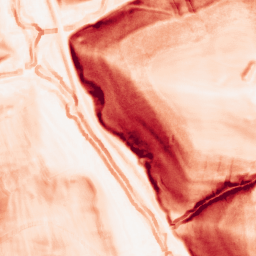
Category: morphological
Decomposition family: morphological_gradient
Decomposition parameters: size: 5
shape: square
Upsampling method: lanczos
Upsampling parameters: scale: 2
Upsampling scale: 2